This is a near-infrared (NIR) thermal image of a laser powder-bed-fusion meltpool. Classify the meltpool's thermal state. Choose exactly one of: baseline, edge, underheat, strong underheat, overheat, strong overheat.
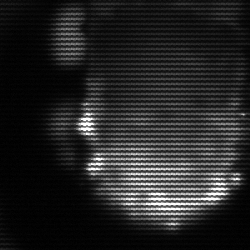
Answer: baseline